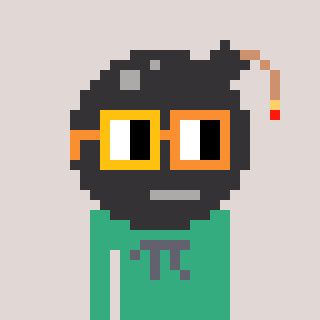
a pixel art character with square yellow and orange glasses, a bomb-shaped head and a teal-colored body on a warm background